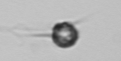
Label: Acanthoica_quattrospina